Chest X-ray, PA view. Patient: 8 years old, sex M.
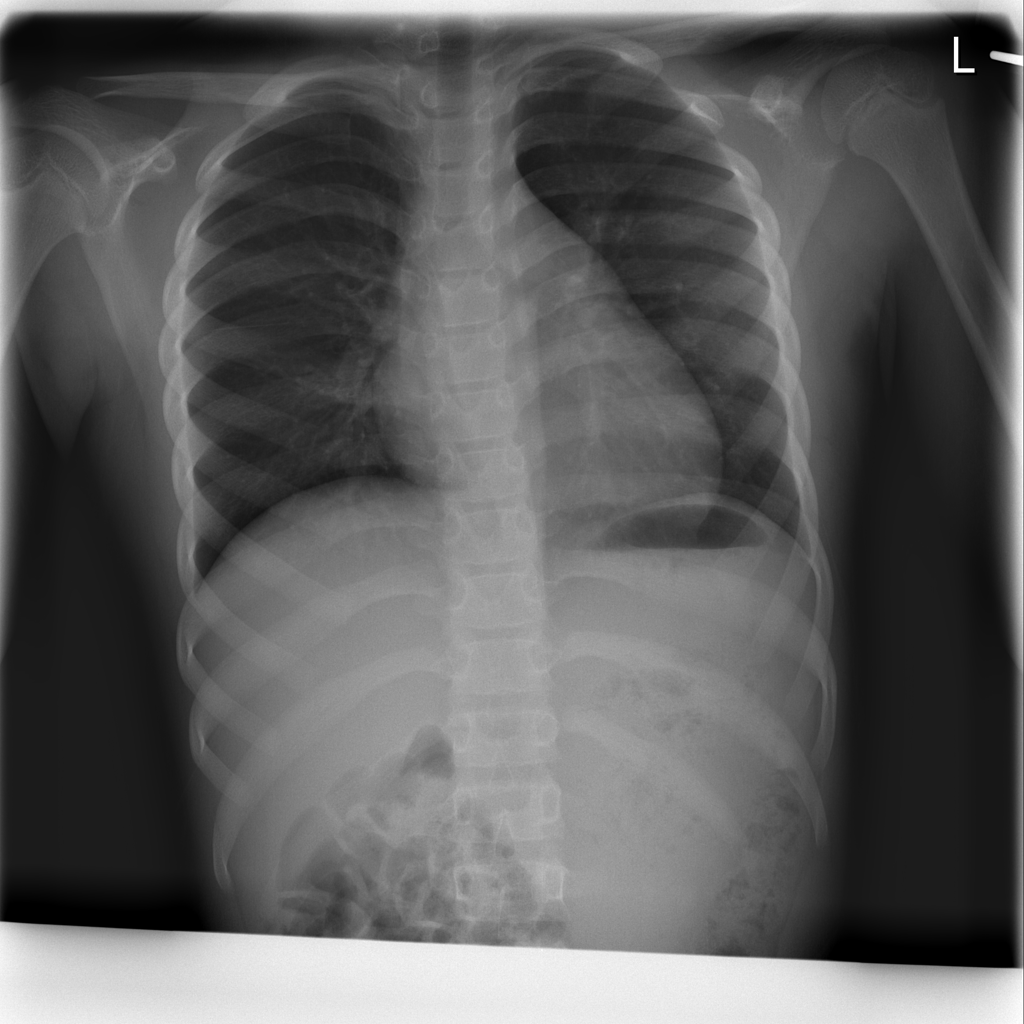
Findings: No Finding